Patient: sex F, age 68
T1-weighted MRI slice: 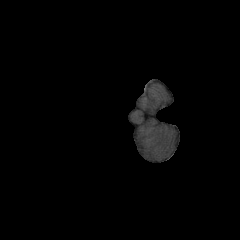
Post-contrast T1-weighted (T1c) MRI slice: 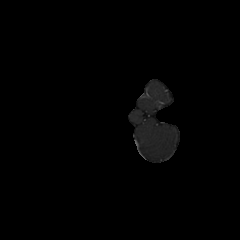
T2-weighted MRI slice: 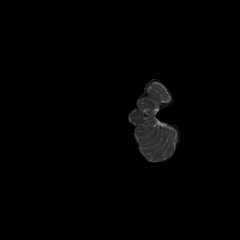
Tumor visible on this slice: no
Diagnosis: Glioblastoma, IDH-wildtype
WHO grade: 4